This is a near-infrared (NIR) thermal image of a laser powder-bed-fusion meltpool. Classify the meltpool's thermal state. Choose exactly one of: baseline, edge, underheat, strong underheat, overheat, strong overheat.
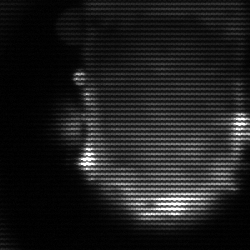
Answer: baseline